Aerial crown-view tile of a tropical tree (Barro Colorado Island, Panama), acquired 20240918:
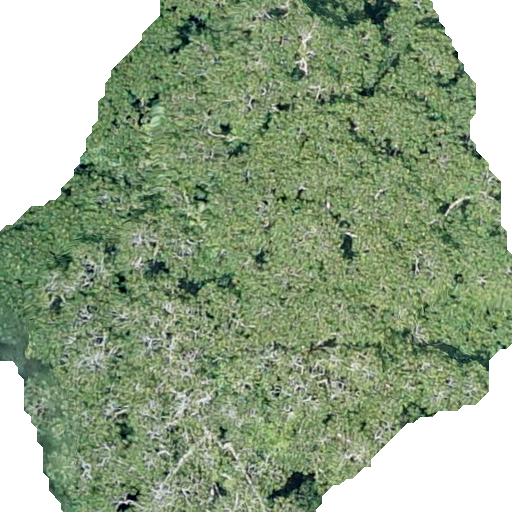
Species: Hura crepitans
GBIF accepted scientific name: Hura crepitans
Crown area: 379.29 m²